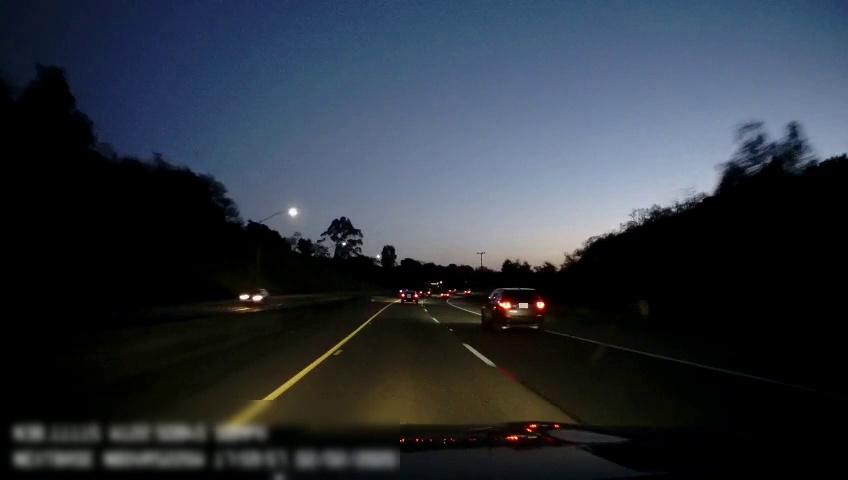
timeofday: Dusk/Dawn/Twilight
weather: Sunny
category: Drivable Space
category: Vehicles | Car
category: Vehicles | Car
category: Vehicles | Car
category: Lanes | Current Lane
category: Lanes | Current Lane
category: Lanes | Alternate Lane